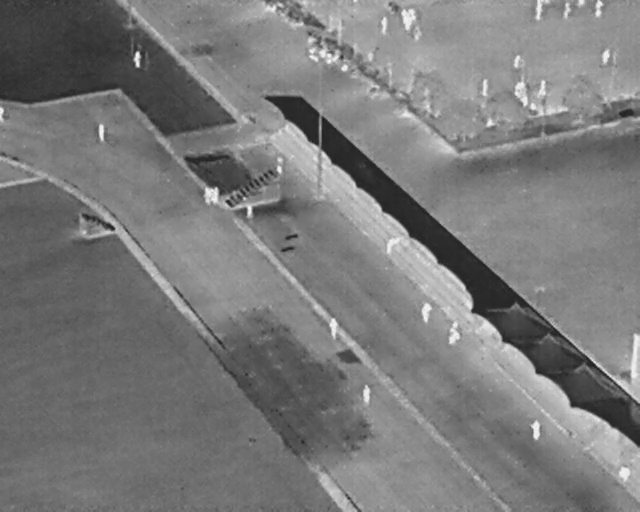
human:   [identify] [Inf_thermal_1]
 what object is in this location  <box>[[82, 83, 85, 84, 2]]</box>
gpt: <ref>1 medium person at the bottom right</ref>